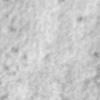
Label: no_change